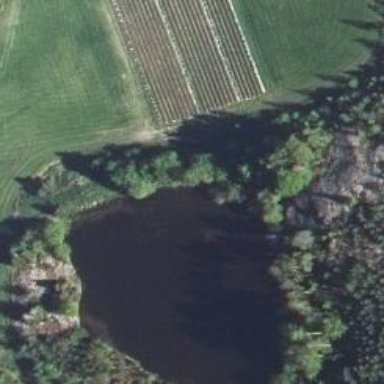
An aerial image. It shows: Serene pond surrounded by nature.